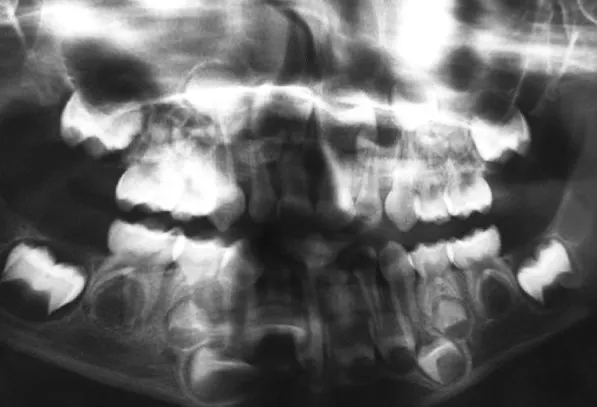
Panoramic radiograph. Note: Periapical radiolucency at tooth 85.
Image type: radiology (x_ray)